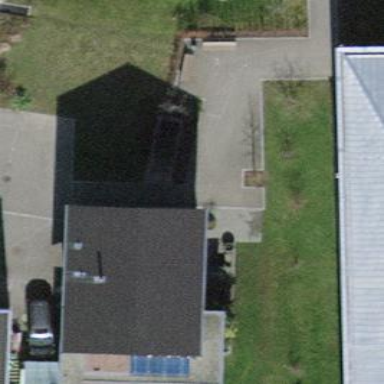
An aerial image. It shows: Detached building.